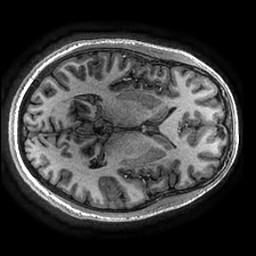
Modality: T1w
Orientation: axial
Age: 24
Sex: female
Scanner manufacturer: ge
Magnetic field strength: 3 T
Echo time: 0.002736 s